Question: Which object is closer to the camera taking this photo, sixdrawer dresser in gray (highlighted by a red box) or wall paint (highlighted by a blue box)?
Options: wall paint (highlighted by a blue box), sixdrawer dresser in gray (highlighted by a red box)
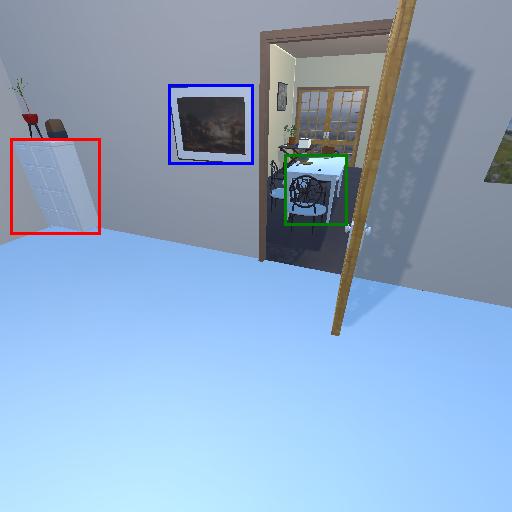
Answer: wall paint (highlighted by a blue box)